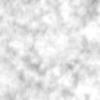
Label: no_change